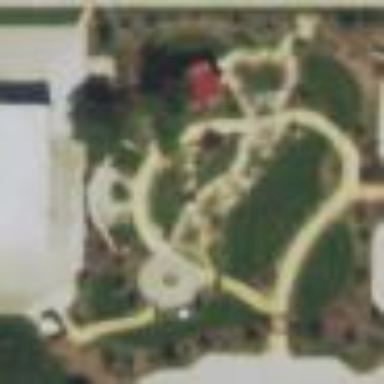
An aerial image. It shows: Garden that is leisure land.